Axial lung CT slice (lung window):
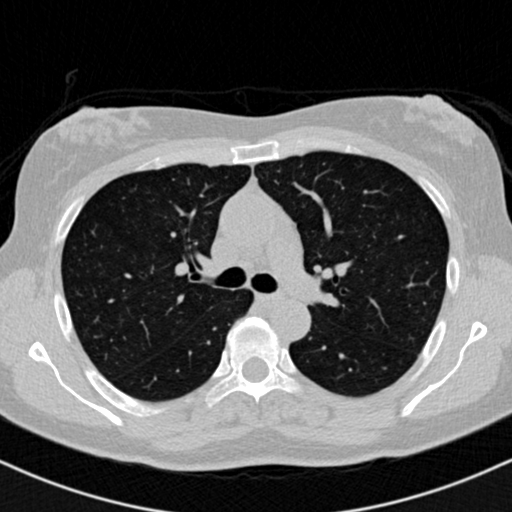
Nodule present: yes
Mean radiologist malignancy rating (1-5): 2.25